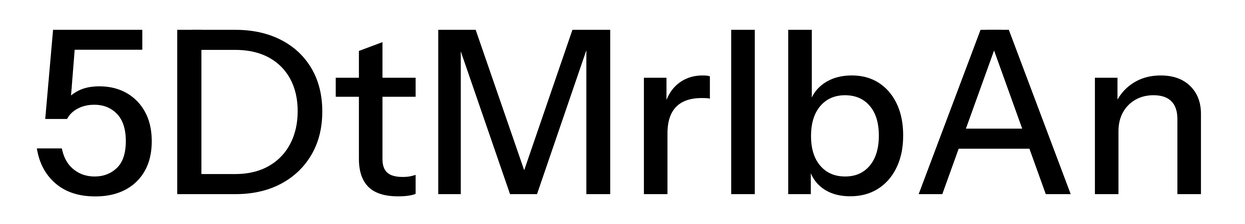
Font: InstrumentSans_Medium